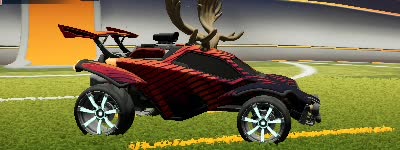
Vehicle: octane